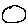
Label: circle